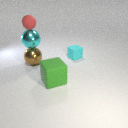
small red rubber sphere above large brown metal sphere